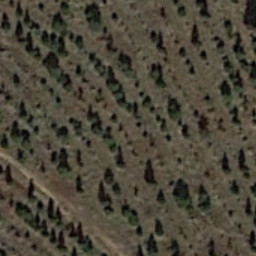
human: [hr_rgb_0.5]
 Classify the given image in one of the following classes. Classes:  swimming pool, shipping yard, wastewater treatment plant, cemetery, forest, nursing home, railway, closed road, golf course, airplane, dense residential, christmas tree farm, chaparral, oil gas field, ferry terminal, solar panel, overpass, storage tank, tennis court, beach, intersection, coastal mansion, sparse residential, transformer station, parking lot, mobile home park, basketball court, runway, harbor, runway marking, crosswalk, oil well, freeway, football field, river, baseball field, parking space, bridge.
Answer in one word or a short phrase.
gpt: christmas tree farm